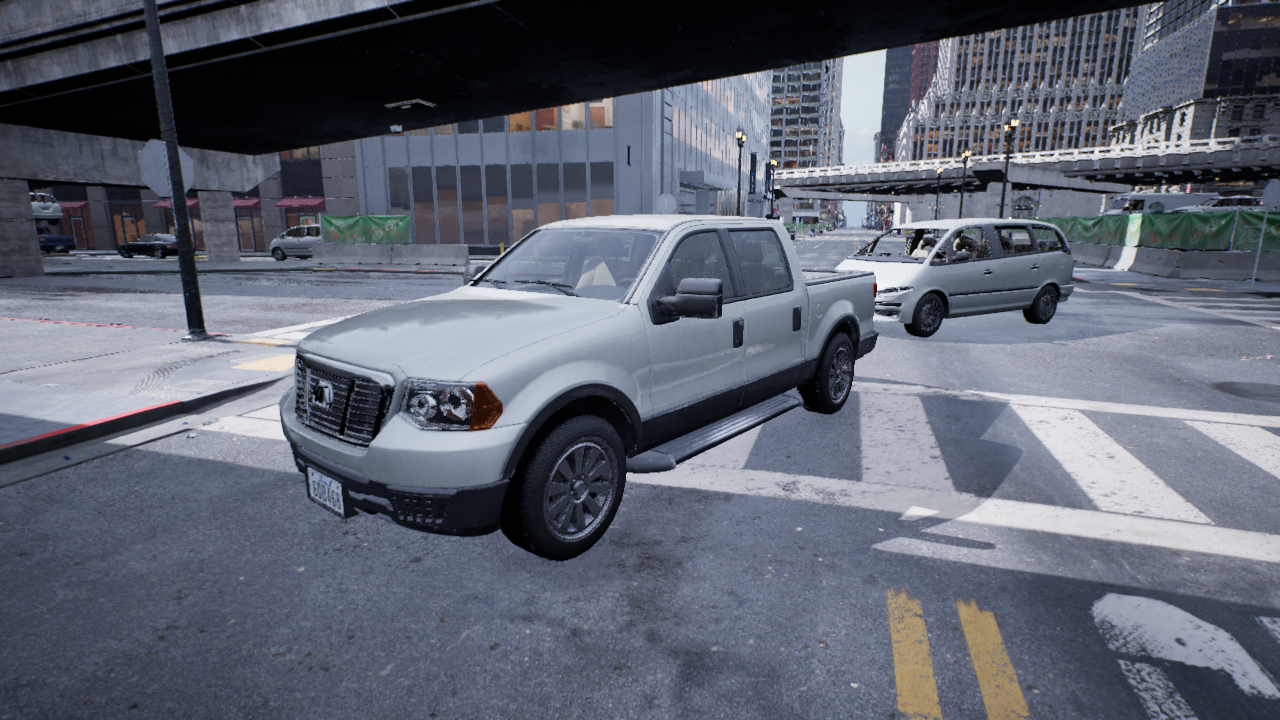
Venue: intersection
Lighting: overcast
Vehicle rig: pickup